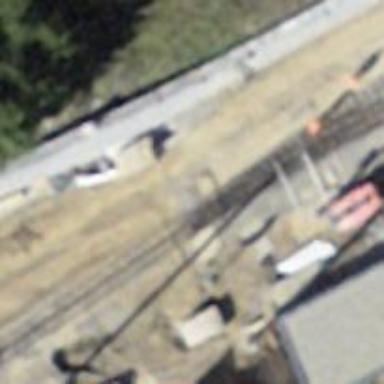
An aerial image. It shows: Narrow-gauge railway track electrified by contact line.